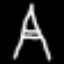
Label: The Eiffel Tower